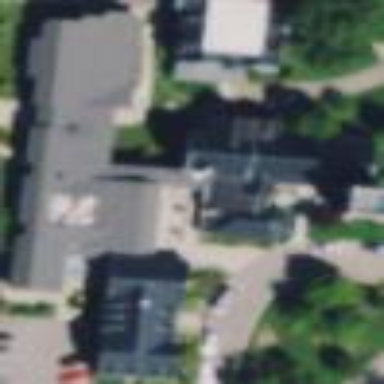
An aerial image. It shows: Beautiful church building.